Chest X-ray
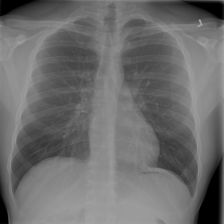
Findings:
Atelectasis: negative
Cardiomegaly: negative
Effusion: negative
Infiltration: negative
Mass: negative
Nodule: negative
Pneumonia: negative
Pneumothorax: negative
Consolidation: negative
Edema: negative
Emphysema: negative
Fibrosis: negative
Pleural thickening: negative
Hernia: negative